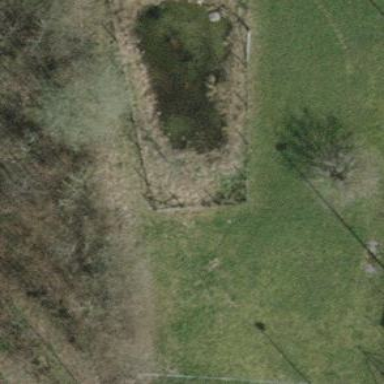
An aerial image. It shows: Pond surrounded by natural water.